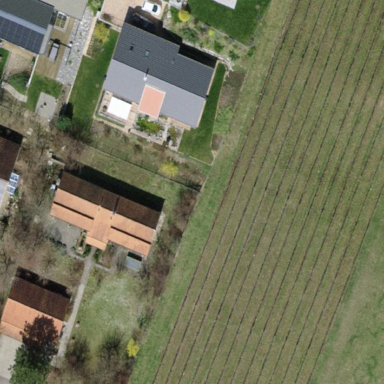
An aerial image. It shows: Vineyard.